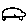
Label: car